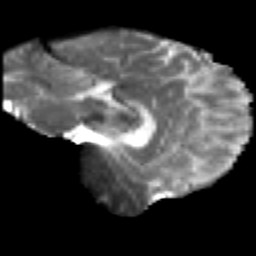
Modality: T2w
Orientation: sagittal
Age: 33
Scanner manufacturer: siemens
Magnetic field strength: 3 T
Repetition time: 2.2 s
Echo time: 0.084 s